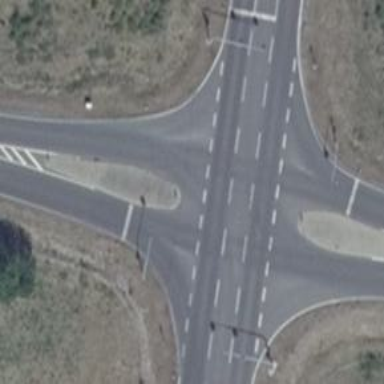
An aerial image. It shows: Road with traffic signals.